Interaction volume radius: 5 \u00c5
Interaction volume height: 15 \u00c5
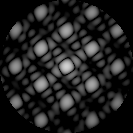
Disorder parameter: 0.09302